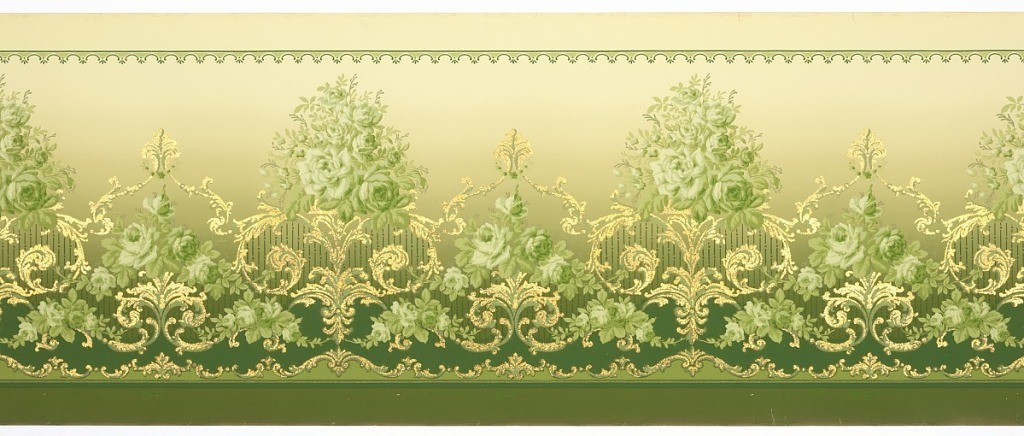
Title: Brillion Collection
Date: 1905–1915
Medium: Machine-printed paper, mica flakes
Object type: Frieze
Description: Flitter frieze containing bouquets of roses set atop vase-like acanthus scrolls. Top edge has narrow border of "C" curves and trefoils. Lower border is a band of acanthus. Printed in shades of green and gold mica flakes on a background that shades from medium to light green.